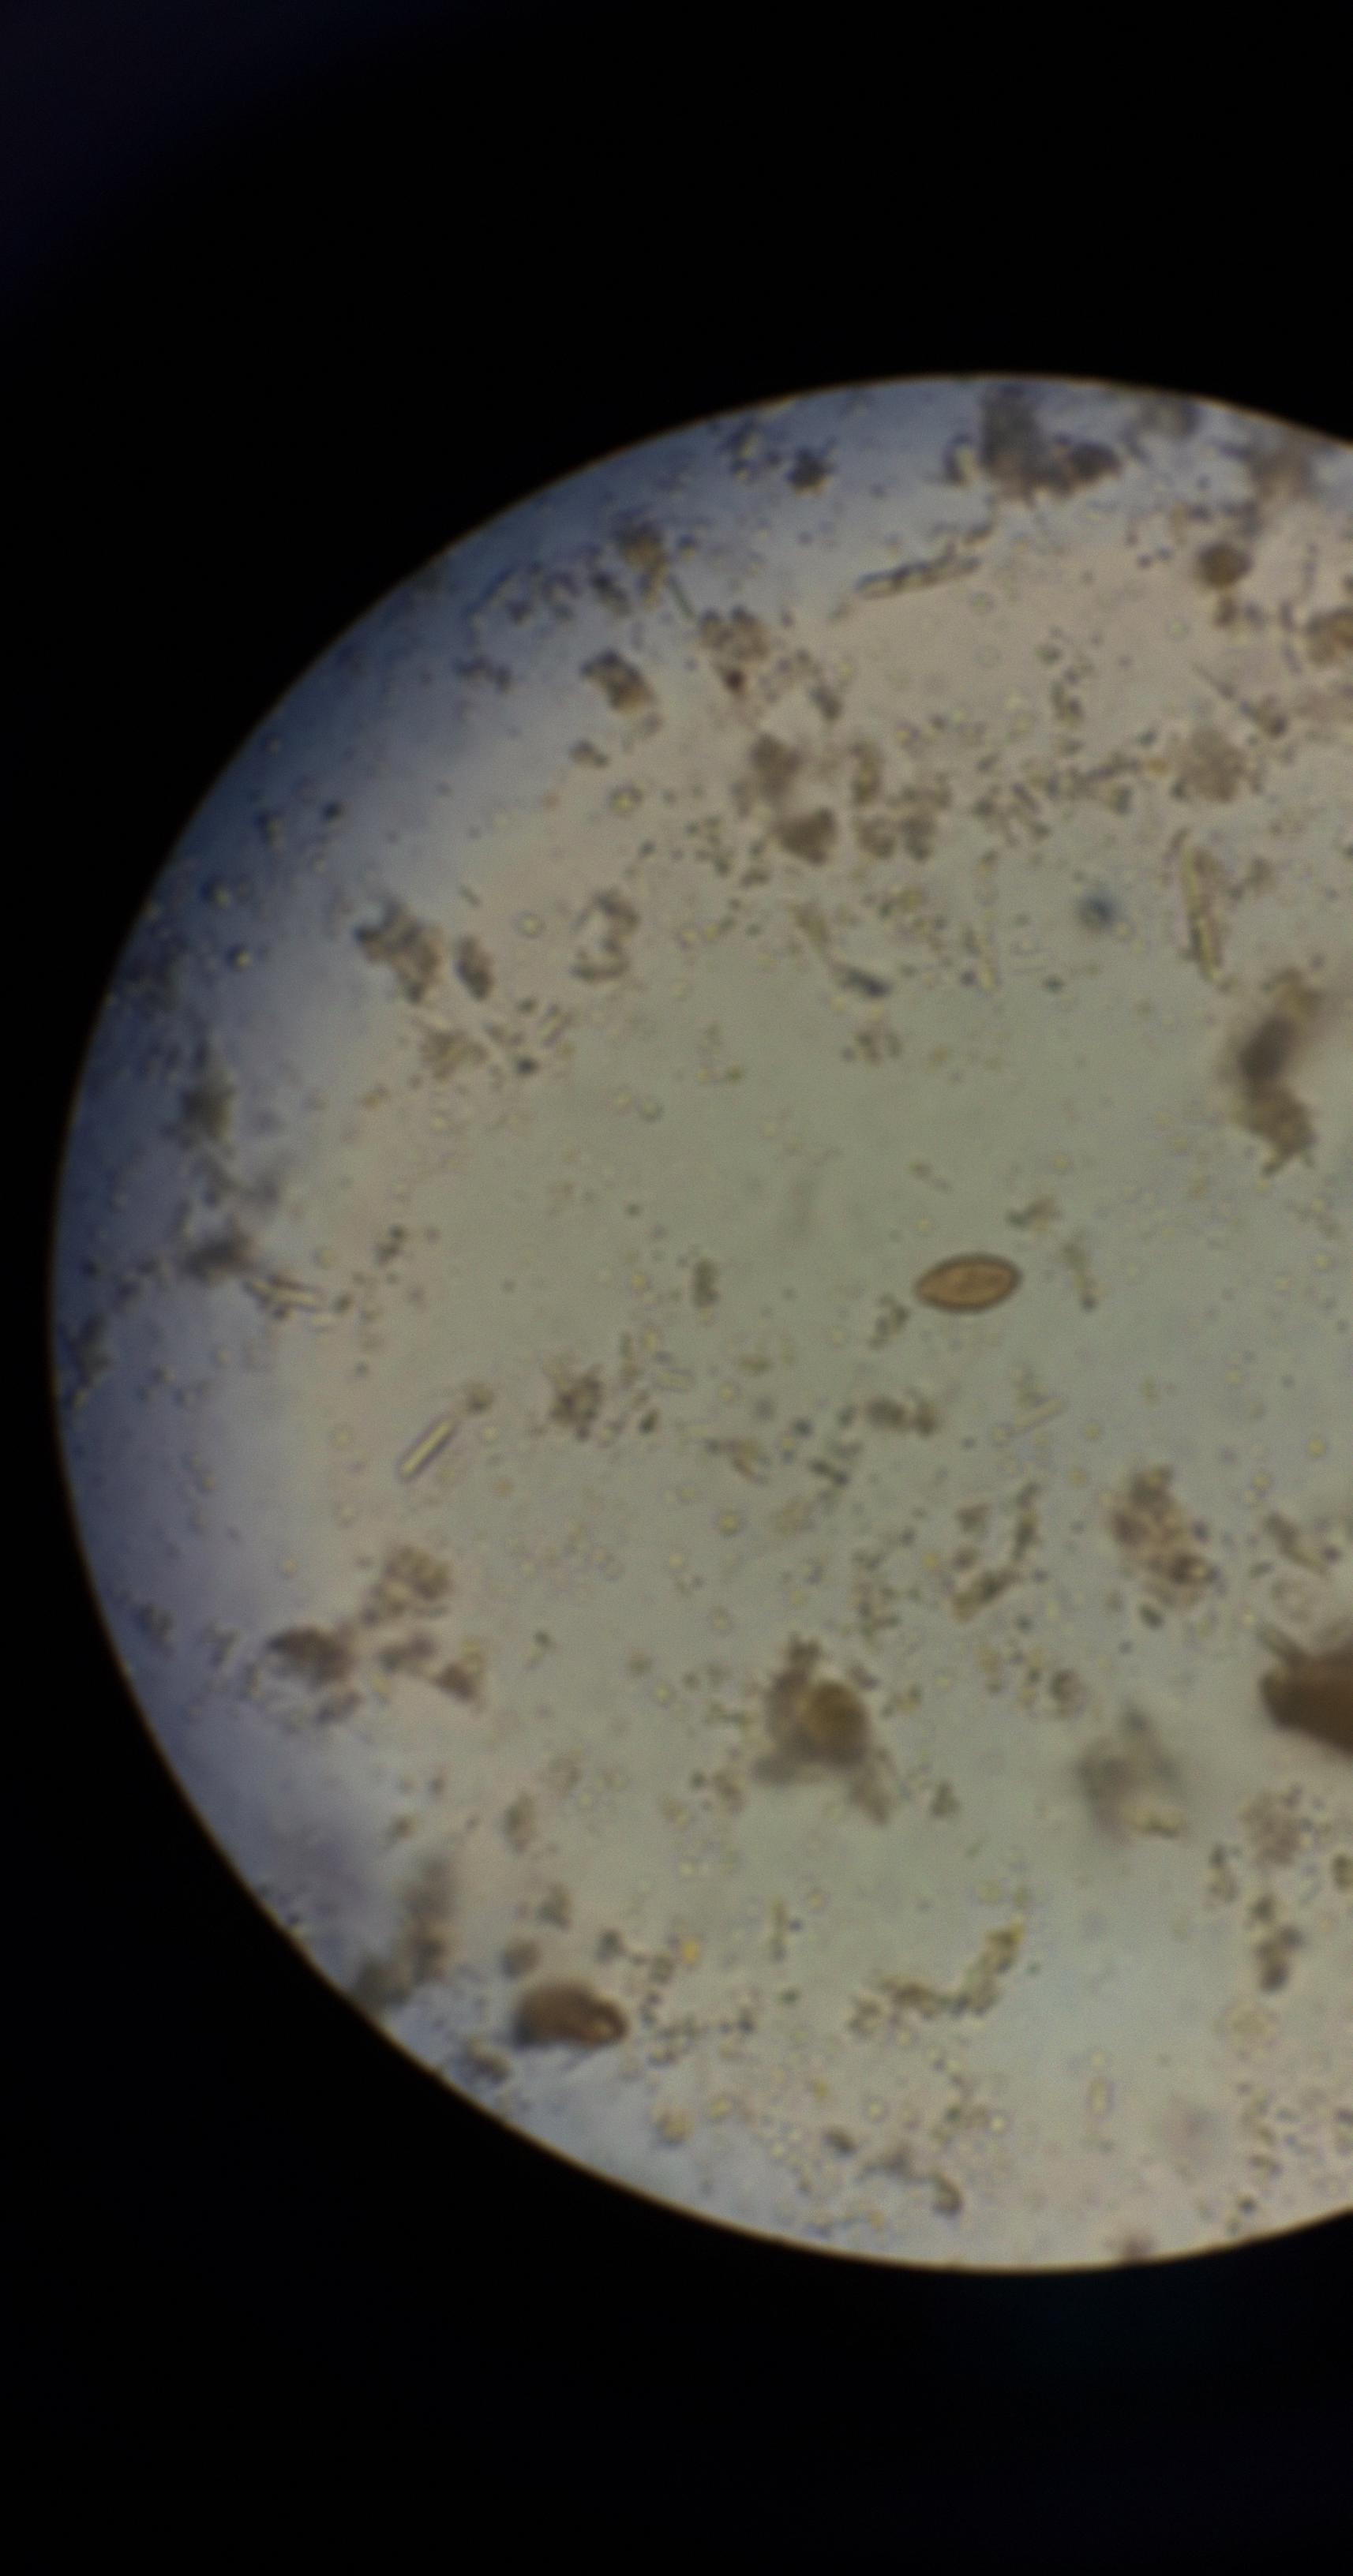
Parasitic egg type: Opisthorchis viverrine